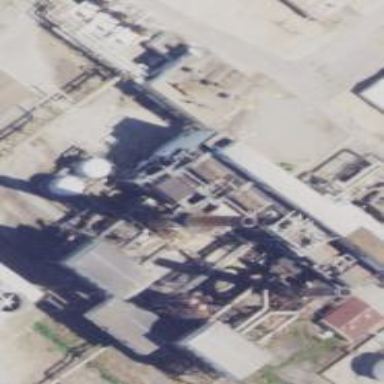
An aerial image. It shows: Generator with steam turbine as its type.